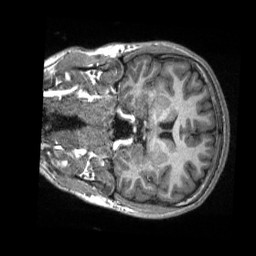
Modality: T1w
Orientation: coronal
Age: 21
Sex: male
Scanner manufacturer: siemens
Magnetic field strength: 3 T
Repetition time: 2.3 s
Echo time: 0.00288 s